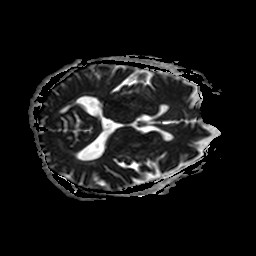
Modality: ADC
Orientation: axial
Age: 66
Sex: male
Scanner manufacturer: philips
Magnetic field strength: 3 T
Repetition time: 3.454 s
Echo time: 0.076 s